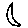
Label: moon